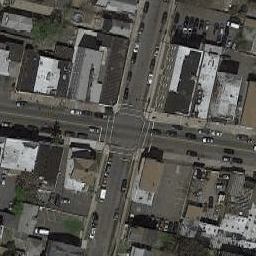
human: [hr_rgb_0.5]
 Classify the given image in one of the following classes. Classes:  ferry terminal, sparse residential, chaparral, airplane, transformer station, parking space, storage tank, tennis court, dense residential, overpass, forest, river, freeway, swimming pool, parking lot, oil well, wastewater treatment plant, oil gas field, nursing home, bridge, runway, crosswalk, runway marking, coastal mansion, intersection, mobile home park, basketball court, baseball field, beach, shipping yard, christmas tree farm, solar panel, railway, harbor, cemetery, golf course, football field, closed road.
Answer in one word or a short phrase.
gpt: intersection